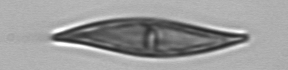
Label: Pleurosigma